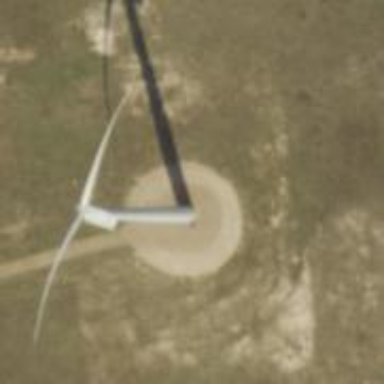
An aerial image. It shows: Wind power generator with wind turbines.